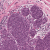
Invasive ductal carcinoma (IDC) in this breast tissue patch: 0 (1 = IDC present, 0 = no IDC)